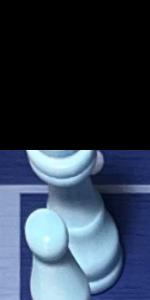
Label: King_White